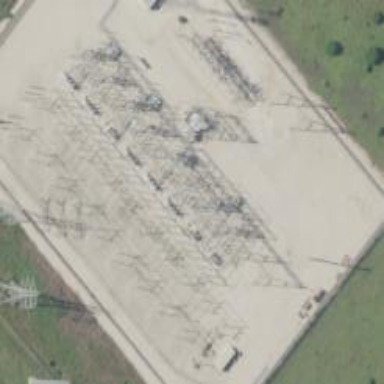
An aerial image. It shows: Power tower.